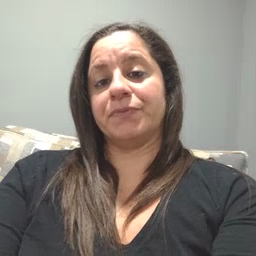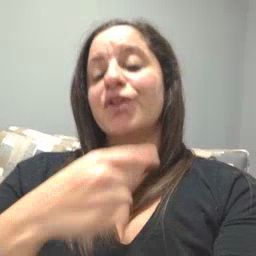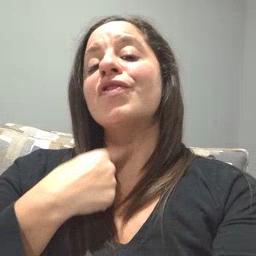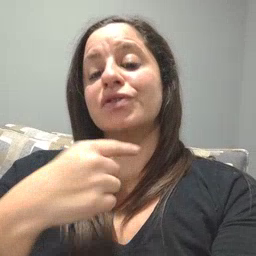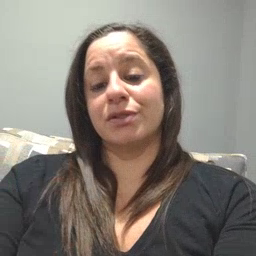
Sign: thirsty